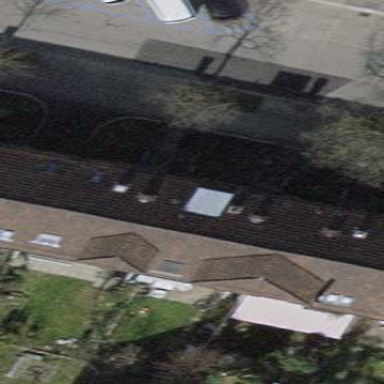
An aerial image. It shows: Semi-detached house.